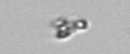
Label: detritus